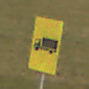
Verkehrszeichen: KFZZulaessigeGesamtmasse3Komma5TOhnePfeilsymbol
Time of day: SunriseSunset
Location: Outdoor (Nature)
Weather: PartlyCloudy
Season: NotSpecified
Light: Natural